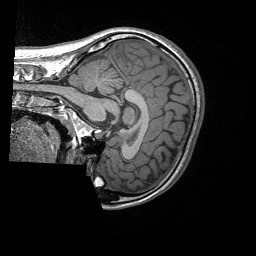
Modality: T1w
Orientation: sagittal
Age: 19
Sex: male
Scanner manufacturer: siemens
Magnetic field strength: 3 T
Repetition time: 1.64 s
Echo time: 0.00234 s